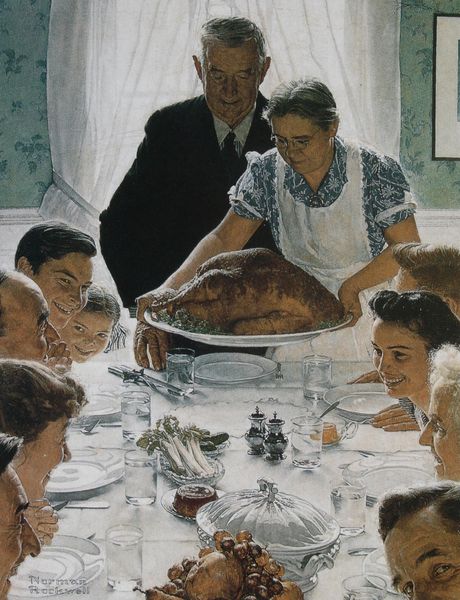
Titel: Freedom for Want
Künstler: Normal Rockwell
Standort: Stockbridge (Massachusetts)
Institution: Norman Rockwell Museum
Schlagwörter: gemälde, gruppe, mann, weiß, frauen, grün, menschen, fenster, frau, frisur, kleid, köpfe, männer, tisch, fest, anzug, feier, gesichter, vorhang, familie, kind, vater, genre, schürze, gans, amerika, essen, gardine, vorhänge, maler, esstisch, freude, lachen, festmahl, sonntag, braten, köchin, truthahn, terrine, mint, pute, salz, tolle, erntedank, weihnachten, oberhaupt, sellerie, protestanten, beilagen, feffer, festtagsmahl, lachende gesichter, salsstreuer, truthajn